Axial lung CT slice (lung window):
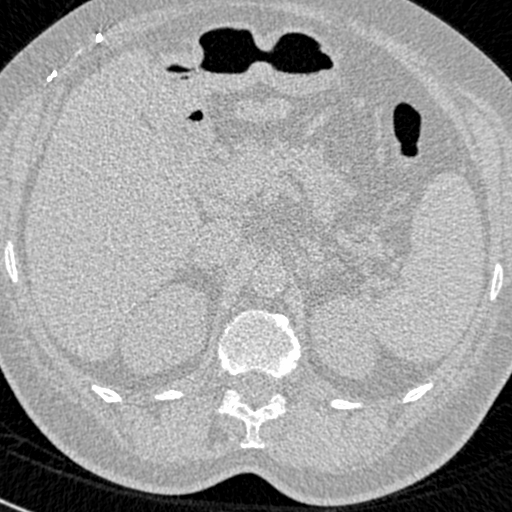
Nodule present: no